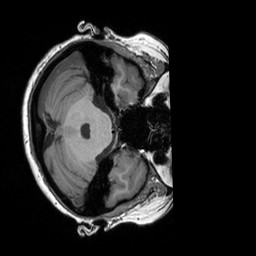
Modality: T1w
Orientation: axial
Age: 46
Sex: female
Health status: healthy
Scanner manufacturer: siemens
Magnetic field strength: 3 T
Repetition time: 2.3 s
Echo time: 0.00303 s